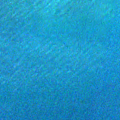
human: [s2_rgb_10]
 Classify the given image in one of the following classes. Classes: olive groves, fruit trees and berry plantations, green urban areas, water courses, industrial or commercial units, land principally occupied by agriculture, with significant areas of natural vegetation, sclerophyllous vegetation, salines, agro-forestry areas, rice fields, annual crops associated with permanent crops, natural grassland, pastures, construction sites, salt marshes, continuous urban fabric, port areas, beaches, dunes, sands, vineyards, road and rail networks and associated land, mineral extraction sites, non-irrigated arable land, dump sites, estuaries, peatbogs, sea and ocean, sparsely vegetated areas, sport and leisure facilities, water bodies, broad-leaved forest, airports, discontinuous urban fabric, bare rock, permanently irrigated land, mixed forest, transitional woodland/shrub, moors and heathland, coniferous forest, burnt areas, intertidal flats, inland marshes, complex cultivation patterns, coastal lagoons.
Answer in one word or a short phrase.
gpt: sea and ocean